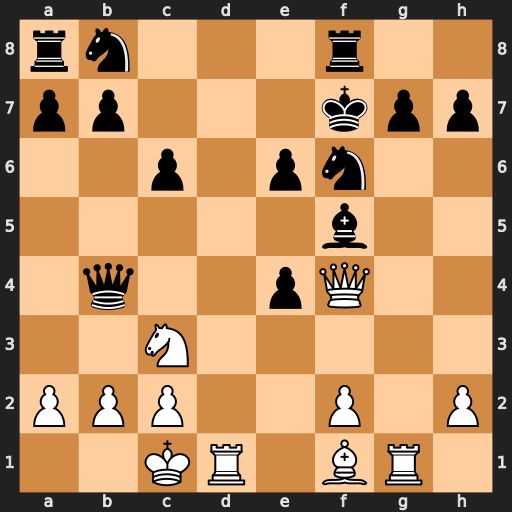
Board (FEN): rn3r2/pp3kpp/2p1pn2/5b2/1q2pQ2/2N5/PPP2P1P/2KR1BR1
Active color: w
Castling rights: -
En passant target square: -
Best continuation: Qc7+ Qe7 Rxg7+ Kxg7 Qxe7+